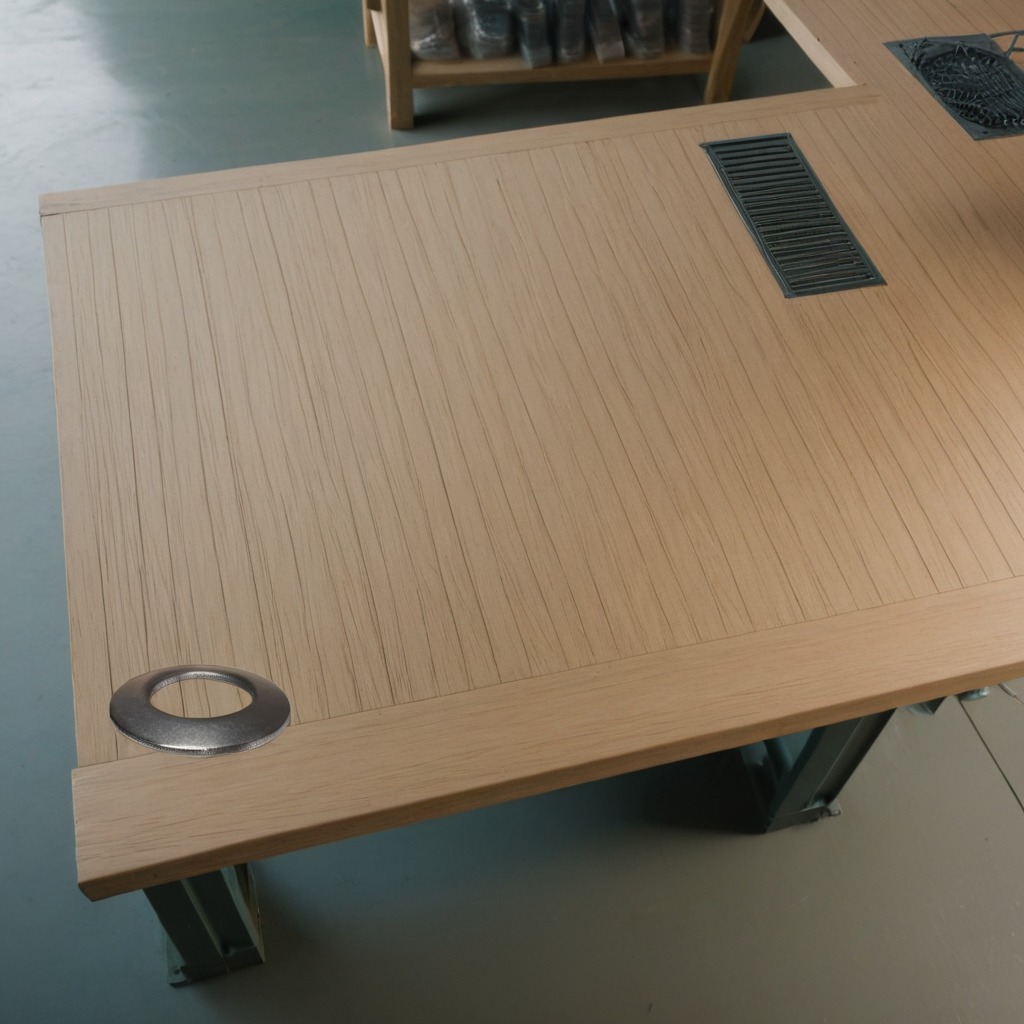
A flat metal washer lies on the workbench.